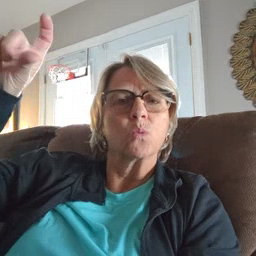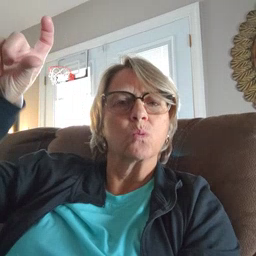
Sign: moon